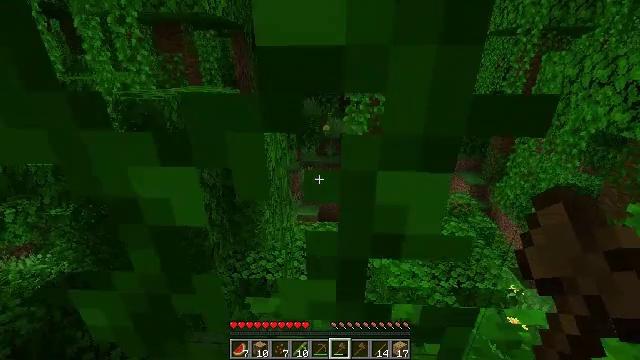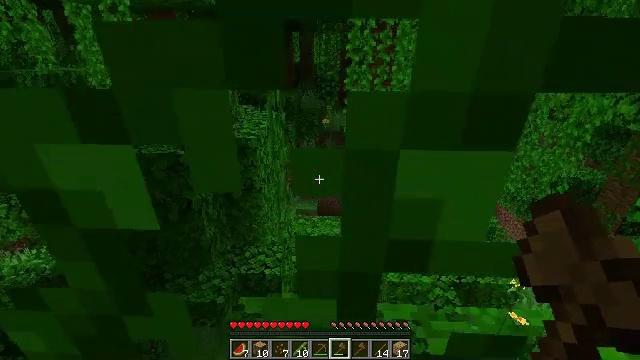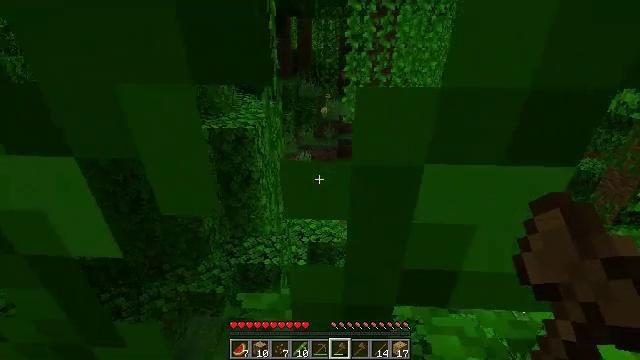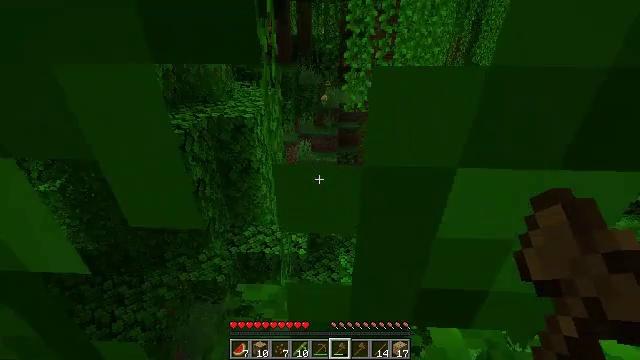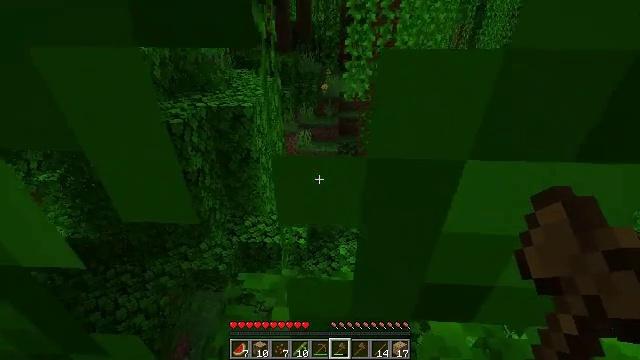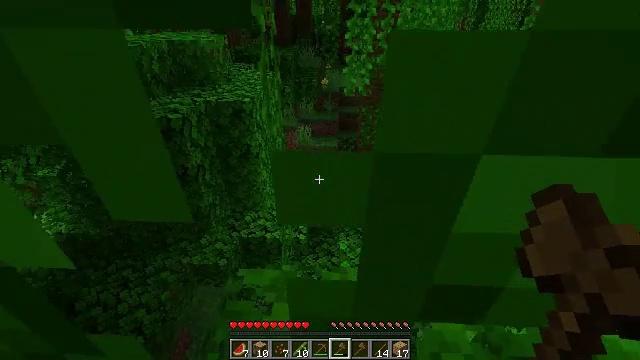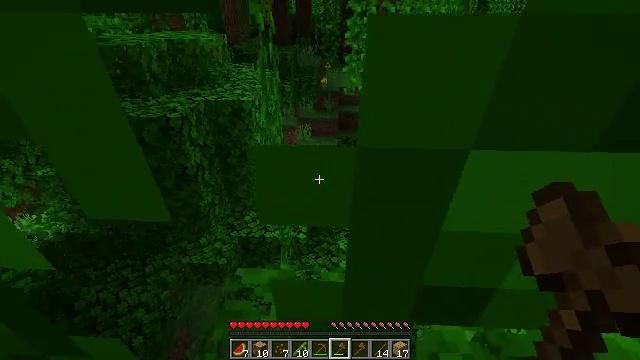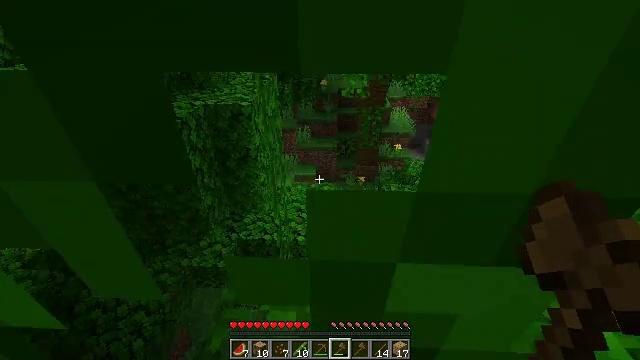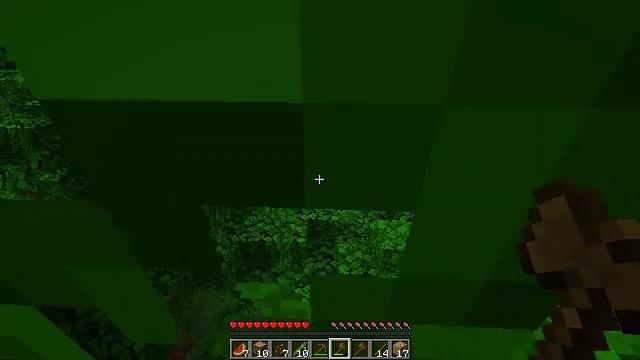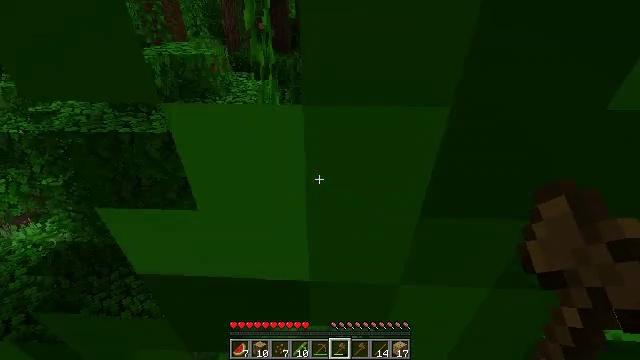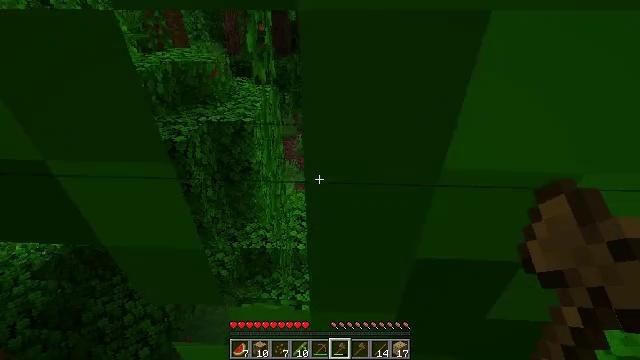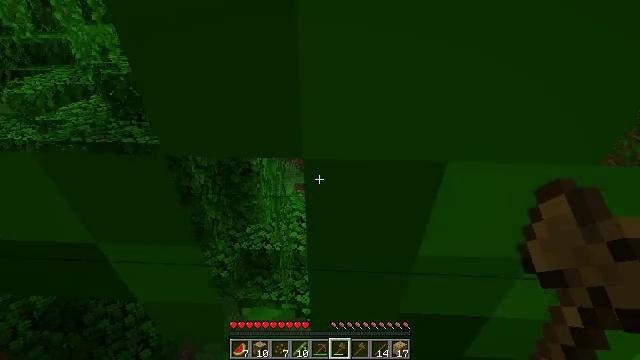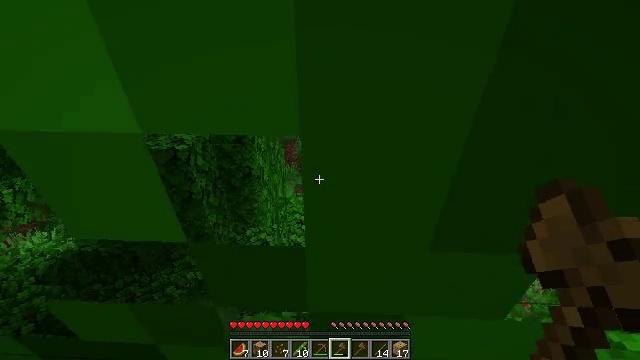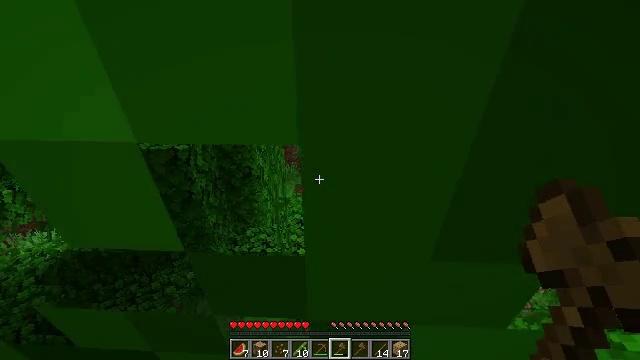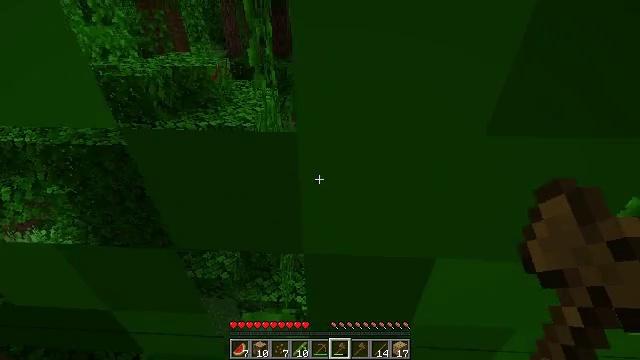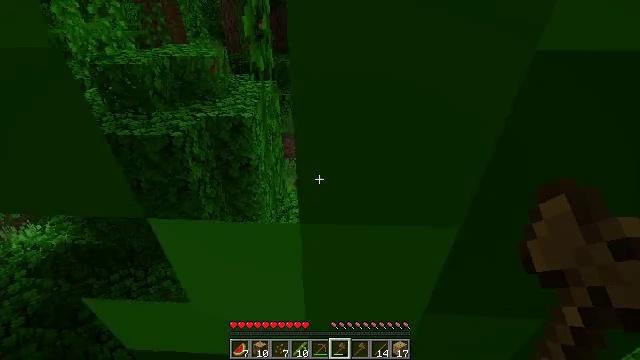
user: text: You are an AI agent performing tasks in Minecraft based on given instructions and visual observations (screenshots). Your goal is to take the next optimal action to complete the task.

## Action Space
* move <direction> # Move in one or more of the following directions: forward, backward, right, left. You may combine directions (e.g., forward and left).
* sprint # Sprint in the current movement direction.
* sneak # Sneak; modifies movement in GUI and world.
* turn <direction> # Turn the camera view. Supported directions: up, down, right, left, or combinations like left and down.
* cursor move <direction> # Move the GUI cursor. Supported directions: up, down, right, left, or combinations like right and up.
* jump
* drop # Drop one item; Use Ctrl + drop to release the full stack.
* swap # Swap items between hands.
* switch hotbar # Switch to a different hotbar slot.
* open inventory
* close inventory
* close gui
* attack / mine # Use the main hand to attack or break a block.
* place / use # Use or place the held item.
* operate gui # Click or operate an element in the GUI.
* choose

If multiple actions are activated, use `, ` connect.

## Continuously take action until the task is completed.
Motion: motion action
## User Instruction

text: Harvest melon from the farm.
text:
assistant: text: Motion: turn down
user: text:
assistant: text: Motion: turn down
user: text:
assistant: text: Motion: turn down
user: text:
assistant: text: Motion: turn down
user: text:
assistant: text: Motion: turn down
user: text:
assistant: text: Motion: move right
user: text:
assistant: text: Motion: move right
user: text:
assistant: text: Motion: move right
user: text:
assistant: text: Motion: move right
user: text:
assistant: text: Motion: move right
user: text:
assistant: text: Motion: no_op
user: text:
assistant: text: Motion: no_op
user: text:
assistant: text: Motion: no_op
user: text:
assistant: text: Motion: no_op
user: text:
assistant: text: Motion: no_op
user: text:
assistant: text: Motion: no_op
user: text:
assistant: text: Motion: no_op
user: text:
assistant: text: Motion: move forward
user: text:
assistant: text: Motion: move forward
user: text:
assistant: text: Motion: move forward
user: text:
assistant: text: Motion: move forward
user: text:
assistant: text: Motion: no_op
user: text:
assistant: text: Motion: no_op
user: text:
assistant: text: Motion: no_op
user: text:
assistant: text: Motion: no_op
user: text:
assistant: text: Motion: no_op
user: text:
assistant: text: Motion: no_op
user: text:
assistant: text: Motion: no_op
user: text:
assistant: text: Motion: no_op
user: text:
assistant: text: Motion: turn down